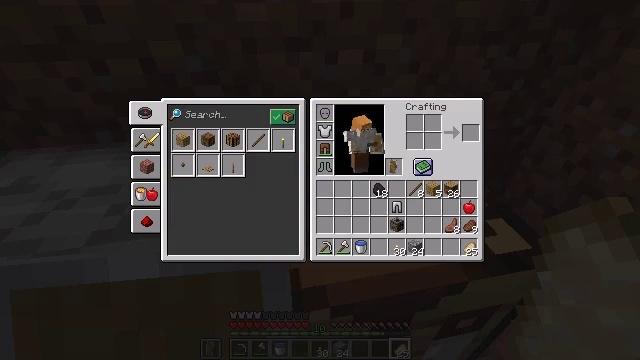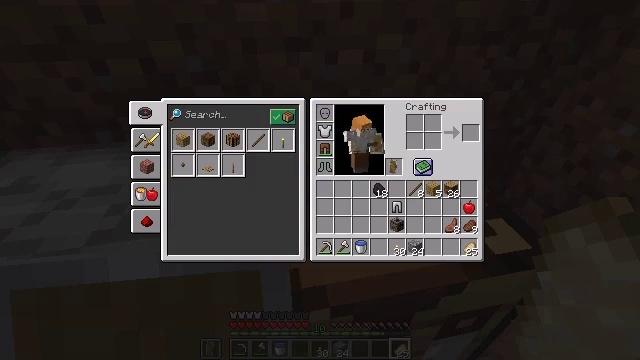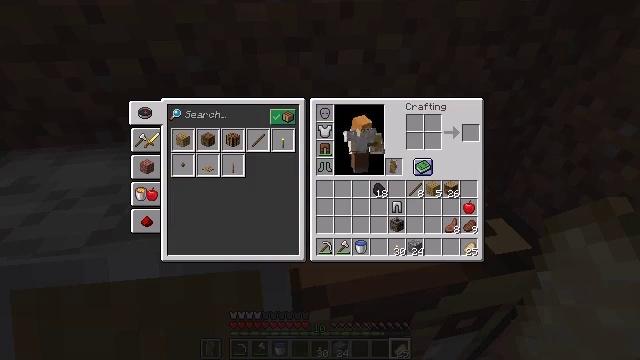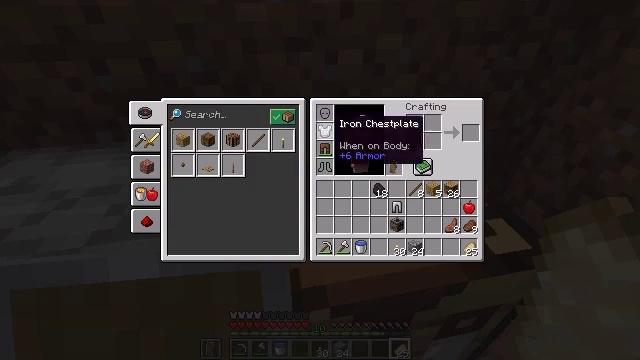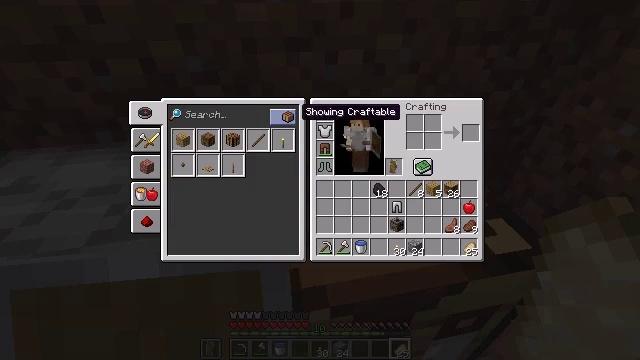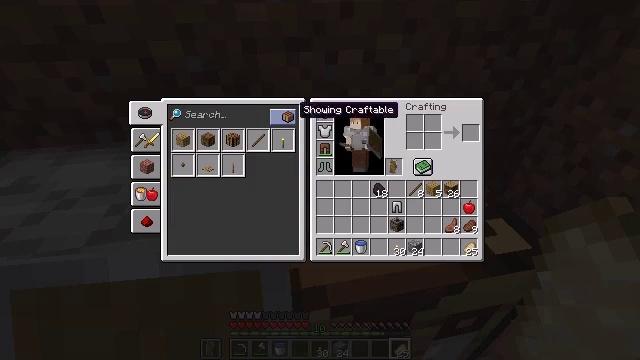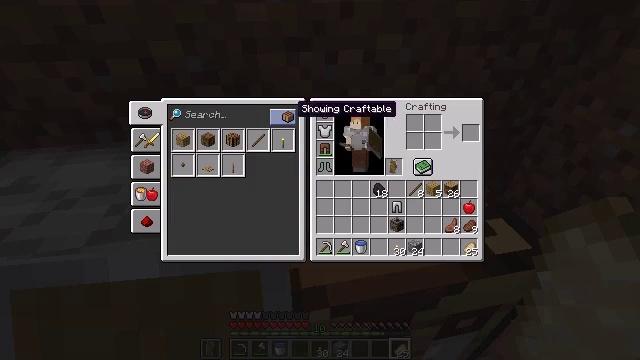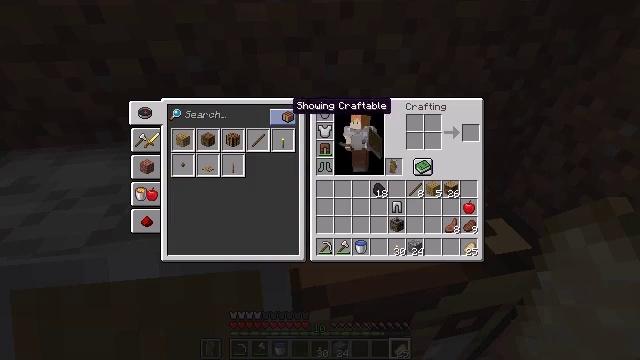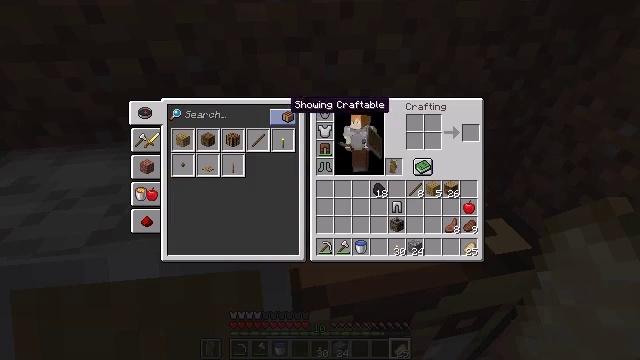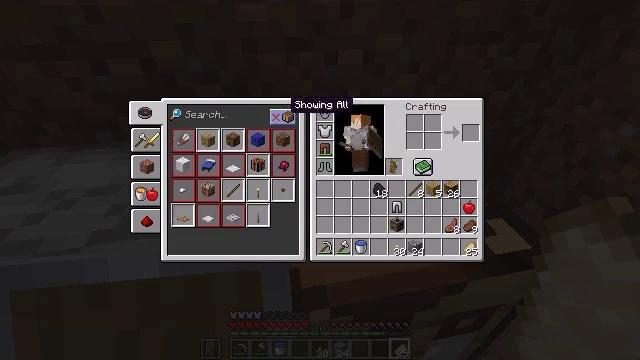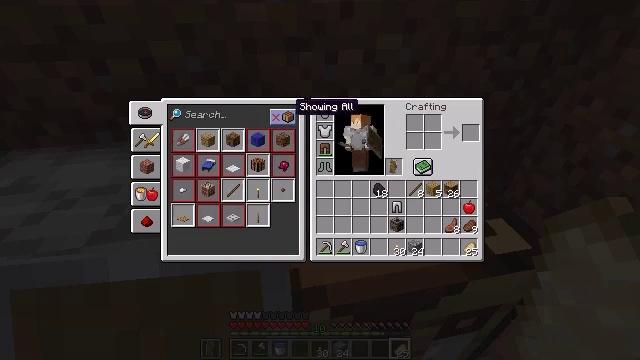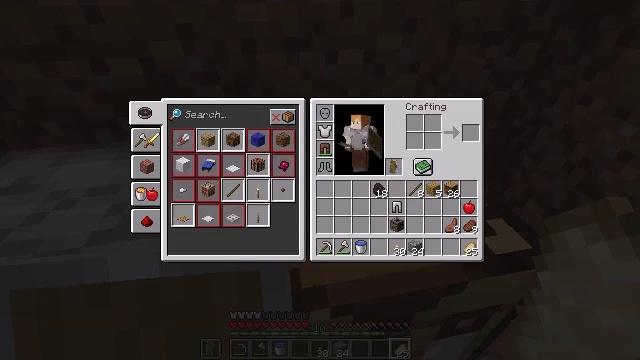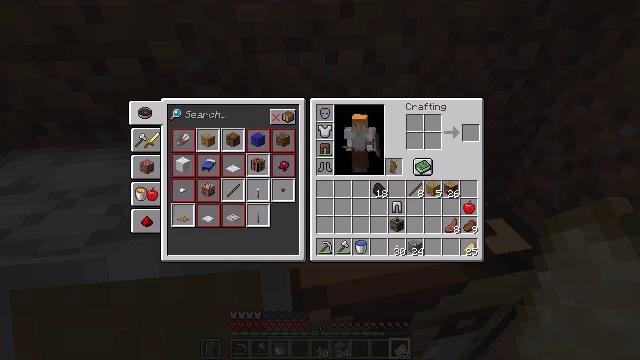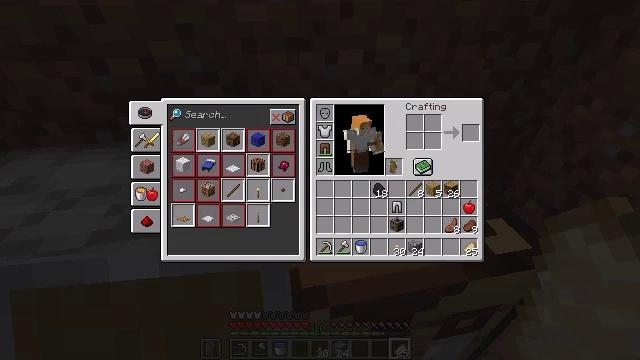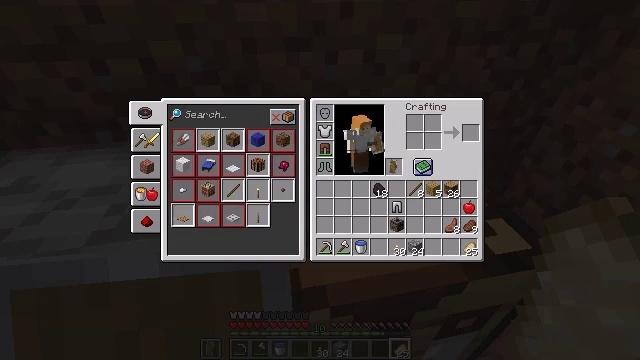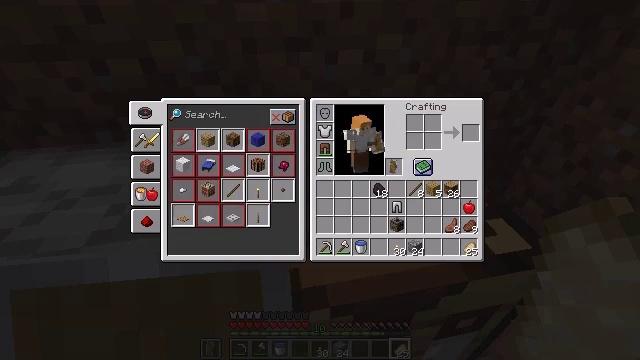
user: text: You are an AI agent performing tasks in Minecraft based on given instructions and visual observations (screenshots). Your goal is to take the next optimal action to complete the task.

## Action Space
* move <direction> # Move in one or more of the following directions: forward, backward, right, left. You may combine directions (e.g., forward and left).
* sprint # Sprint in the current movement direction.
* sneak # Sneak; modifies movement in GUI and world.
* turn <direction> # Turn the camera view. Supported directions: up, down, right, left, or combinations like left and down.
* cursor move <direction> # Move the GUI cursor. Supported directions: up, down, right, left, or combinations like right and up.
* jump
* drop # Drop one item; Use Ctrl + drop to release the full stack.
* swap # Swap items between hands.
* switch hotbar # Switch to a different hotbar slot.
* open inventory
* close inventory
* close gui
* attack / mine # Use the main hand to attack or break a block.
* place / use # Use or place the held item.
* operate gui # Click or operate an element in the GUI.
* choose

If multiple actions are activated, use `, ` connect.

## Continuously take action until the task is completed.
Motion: motion action
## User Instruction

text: Drop leather leggings.
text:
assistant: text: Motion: no_op
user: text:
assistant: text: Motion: cursor move left and up
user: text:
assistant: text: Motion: cursor move left and up
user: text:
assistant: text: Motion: cursor move left and up
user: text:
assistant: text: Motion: no_op
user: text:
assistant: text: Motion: no_op
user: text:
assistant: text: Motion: no_op
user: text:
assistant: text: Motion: no_op
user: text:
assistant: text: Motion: operate gui
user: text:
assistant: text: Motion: operate gui
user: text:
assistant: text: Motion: cursor move right and down
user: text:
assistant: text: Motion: cursor move right and down
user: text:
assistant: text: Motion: no_op
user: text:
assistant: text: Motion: no_op
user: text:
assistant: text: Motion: no_op
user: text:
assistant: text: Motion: no_op
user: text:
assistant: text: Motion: no_op
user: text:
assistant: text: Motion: operate gui
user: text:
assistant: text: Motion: operate gui
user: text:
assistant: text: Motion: cursor move left
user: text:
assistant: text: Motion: cursor move left
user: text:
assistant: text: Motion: cursor move left
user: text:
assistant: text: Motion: cursor move left
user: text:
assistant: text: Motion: cursor move left
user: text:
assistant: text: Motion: no_op
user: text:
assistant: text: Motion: cursor move left
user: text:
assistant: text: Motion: cursor move left
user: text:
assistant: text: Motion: no_op
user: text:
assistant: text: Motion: no_op
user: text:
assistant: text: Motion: sneak, cursor move left